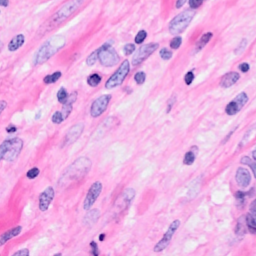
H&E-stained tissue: Breast